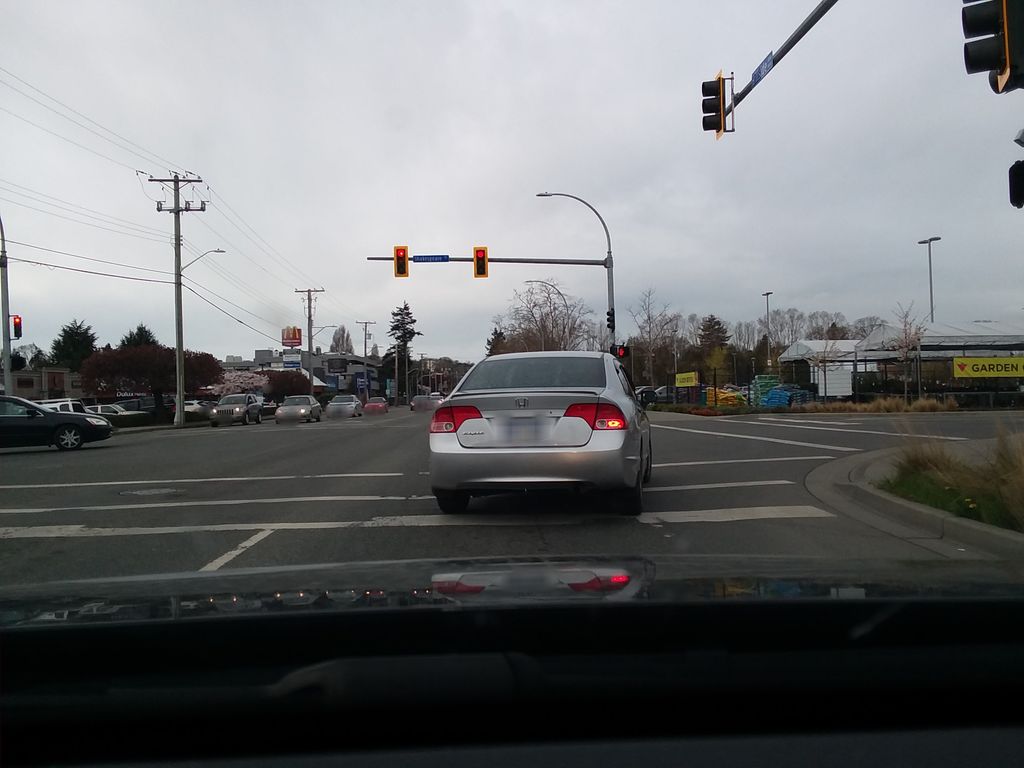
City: victoria